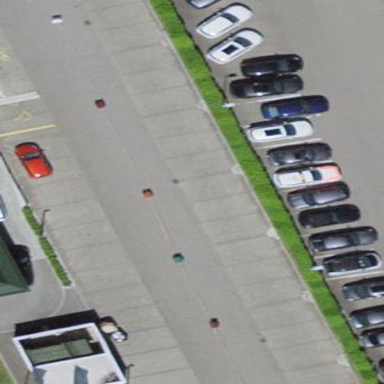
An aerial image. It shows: Parking lane.